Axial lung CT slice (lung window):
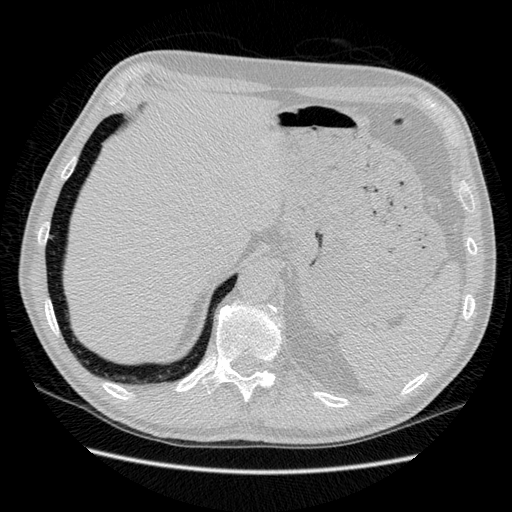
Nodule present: no